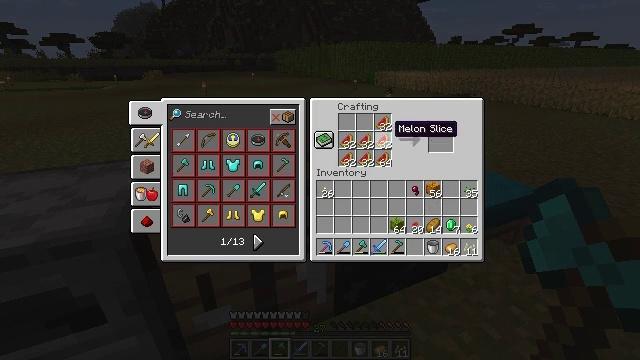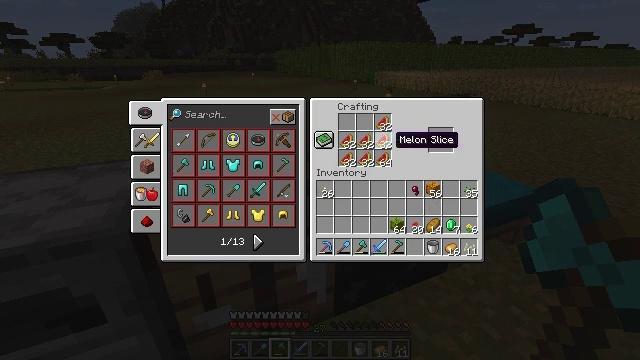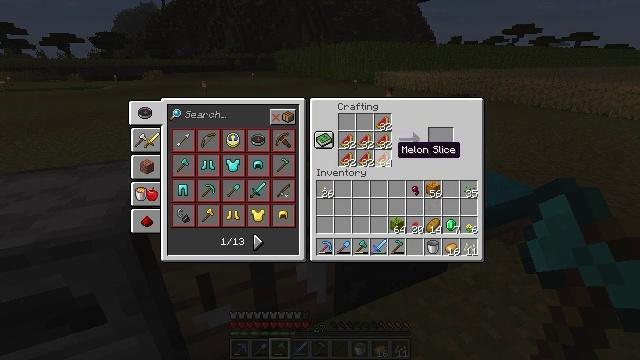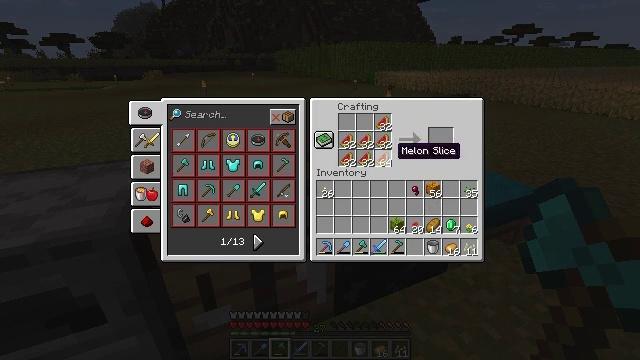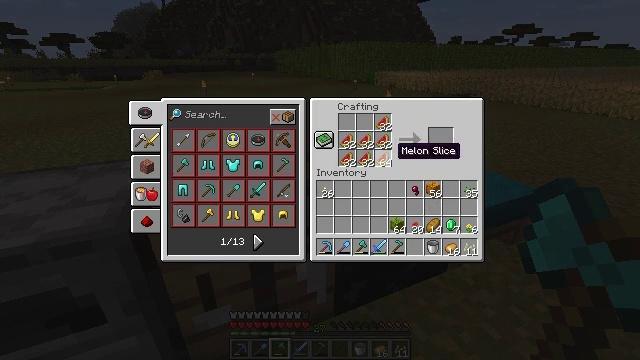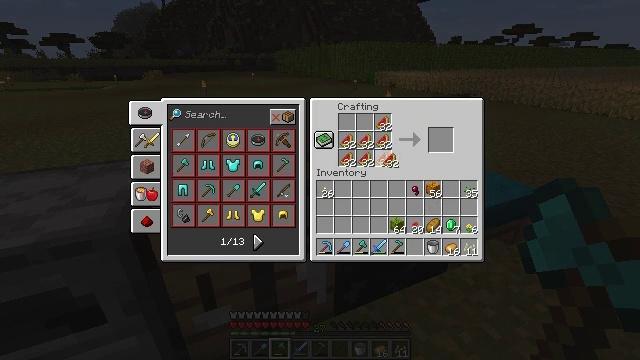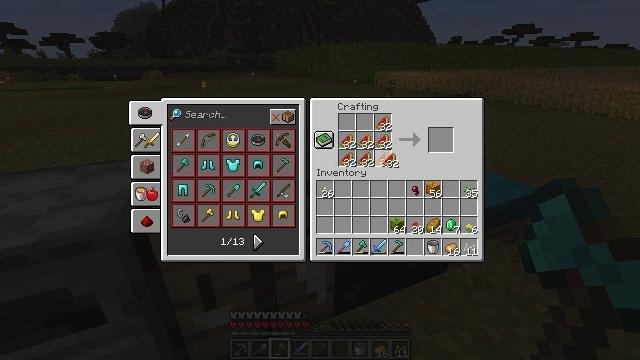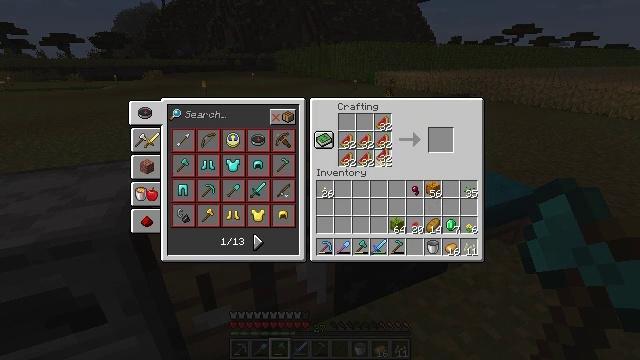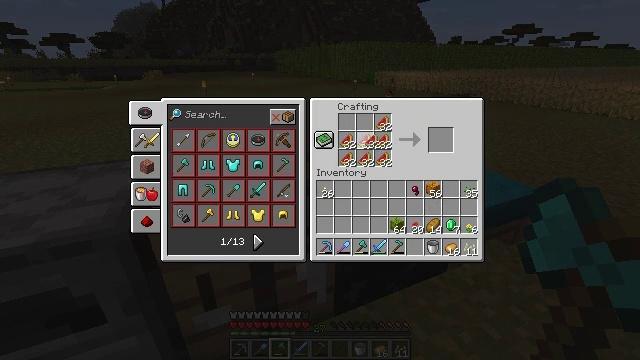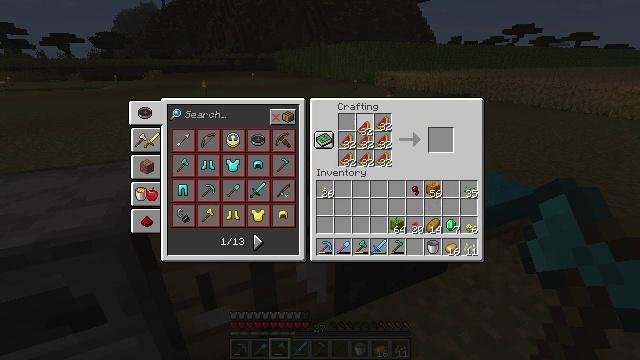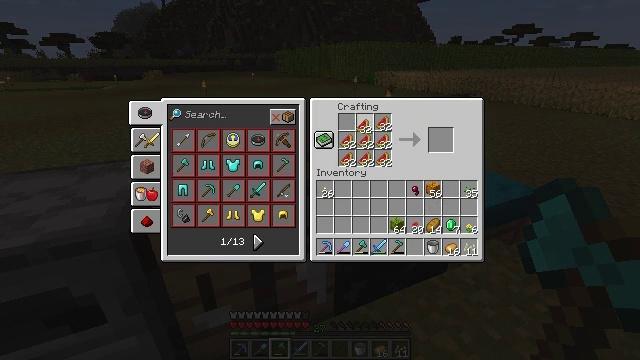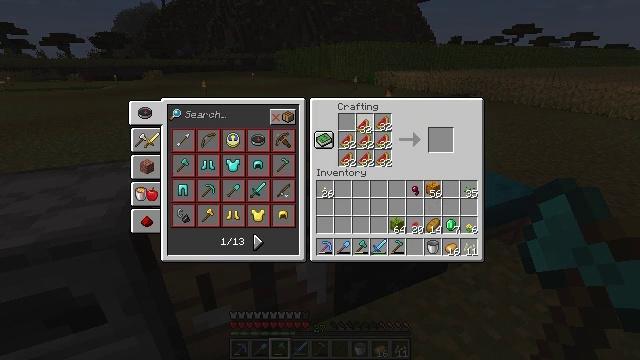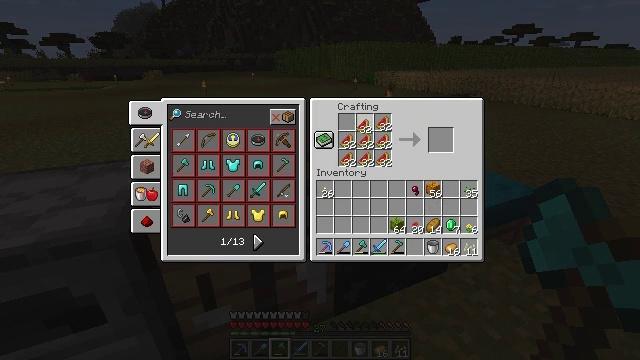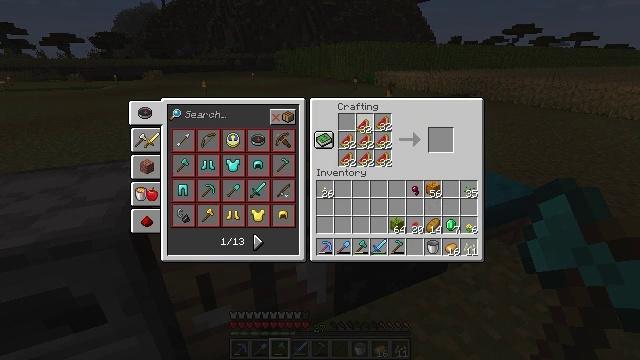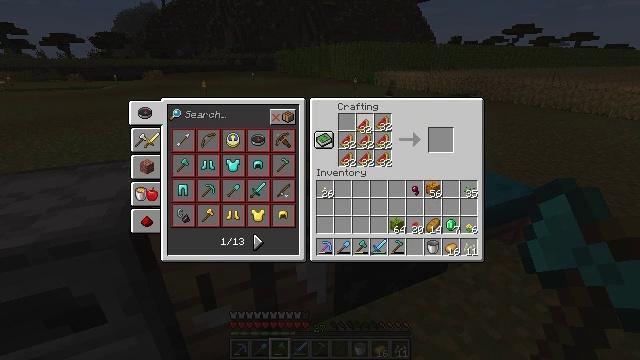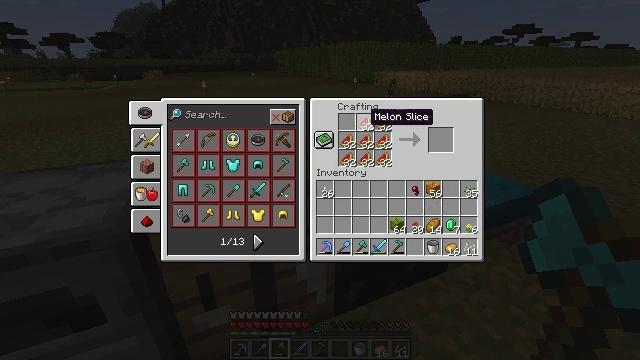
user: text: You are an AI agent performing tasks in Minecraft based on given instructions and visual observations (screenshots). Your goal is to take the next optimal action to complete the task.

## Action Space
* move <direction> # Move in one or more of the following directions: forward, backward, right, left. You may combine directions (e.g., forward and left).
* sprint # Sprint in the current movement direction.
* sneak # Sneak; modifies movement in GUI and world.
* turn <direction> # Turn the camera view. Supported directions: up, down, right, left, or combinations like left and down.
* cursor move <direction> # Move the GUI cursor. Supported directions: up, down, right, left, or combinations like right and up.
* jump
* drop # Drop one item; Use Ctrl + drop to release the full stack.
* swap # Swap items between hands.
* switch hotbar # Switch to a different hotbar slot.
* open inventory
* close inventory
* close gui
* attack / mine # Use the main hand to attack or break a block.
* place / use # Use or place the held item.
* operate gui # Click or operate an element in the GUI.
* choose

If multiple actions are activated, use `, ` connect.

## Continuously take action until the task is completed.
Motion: motion action
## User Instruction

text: Combine melon slices to craft a melon.
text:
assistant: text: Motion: cursor move down
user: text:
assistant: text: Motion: cursor move down
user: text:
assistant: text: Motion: no_op
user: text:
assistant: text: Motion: no_op
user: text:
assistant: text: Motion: choose
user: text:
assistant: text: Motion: choose
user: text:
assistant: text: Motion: cursor move left, choose
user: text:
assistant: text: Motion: cursor move left and up
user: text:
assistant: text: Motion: cursor move left and up
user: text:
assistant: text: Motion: no_op
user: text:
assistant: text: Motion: operate gui
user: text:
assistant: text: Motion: operate gui
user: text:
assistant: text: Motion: operate gui
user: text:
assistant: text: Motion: operate gui
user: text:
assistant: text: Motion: no_op
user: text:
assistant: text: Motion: no_op
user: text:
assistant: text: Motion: no_op
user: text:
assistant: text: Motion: no_op
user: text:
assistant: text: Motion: no_op
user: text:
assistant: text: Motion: choose
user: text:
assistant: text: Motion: choose
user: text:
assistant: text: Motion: choose
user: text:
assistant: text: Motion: cursor move left
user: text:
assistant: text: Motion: cursor move left
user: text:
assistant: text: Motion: no_op
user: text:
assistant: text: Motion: no_op
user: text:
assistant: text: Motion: operate gui
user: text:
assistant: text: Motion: operate gui
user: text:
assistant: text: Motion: operate gui
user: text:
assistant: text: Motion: cursor move right